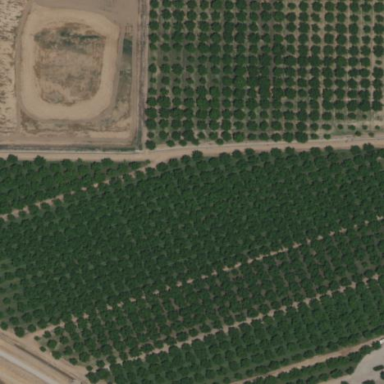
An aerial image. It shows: Orchard.